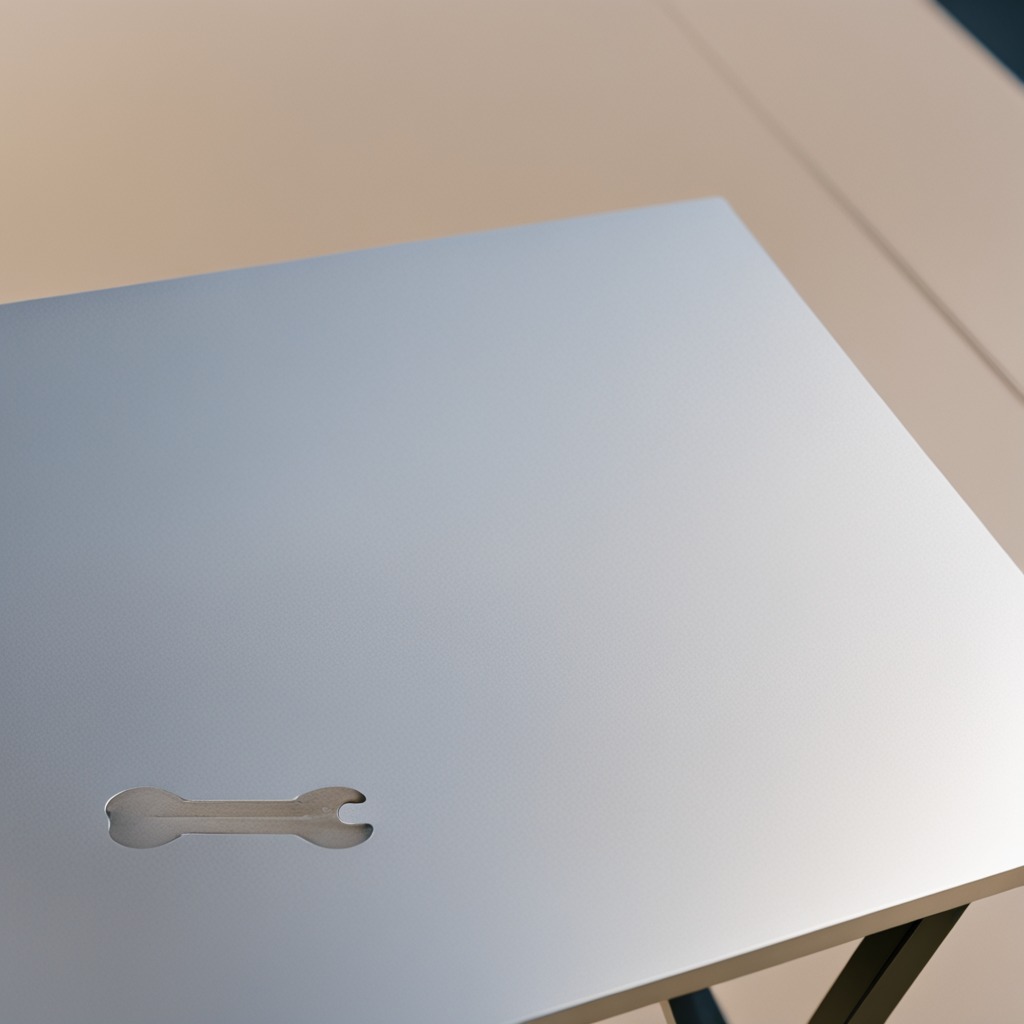
An wrench is lying on a clean utility table in a temporary outdoor tool station.